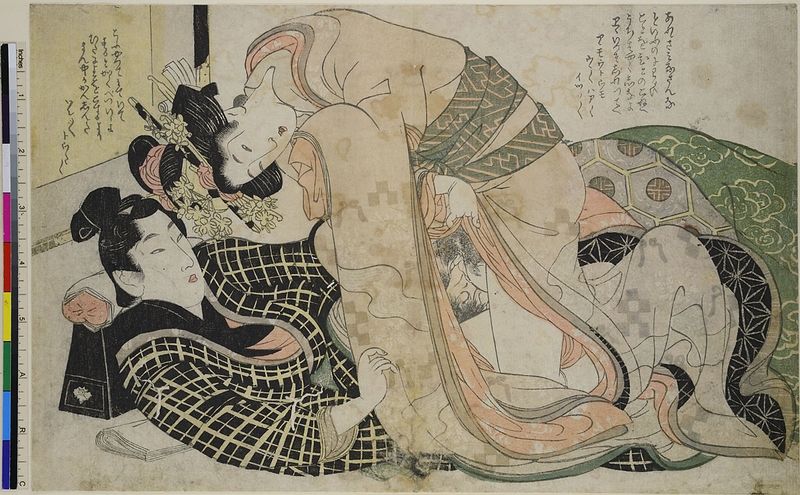
Titel: Eiliges Schäferstündchen
Standort: Hamburg
Institution: Museum für Kunst und Gewerbe Hamburg
Schlagwörter: mann, blumen, frau, stoff, seide, holzschnitt, japan, papier, tusche, sex, asien, geisha, druckgraphik, druckgrafik, tinte, china, zeit, farbholzschnitt, kimono, geschlechtsverkehr, edo, koitus, reproduktionen, druckerzeugnisse, shunga